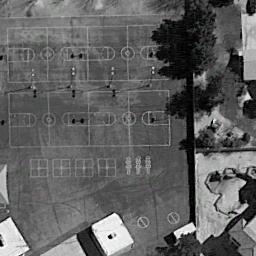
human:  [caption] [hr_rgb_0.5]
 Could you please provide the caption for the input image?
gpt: There are several basketball courts on the vacant lot .

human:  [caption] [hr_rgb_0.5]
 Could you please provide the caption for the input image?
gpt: Four basketball courts on the vacant lot while a tree and some buildings beside .

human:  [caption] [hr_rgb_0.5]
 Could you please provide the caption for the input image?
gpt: Several basketball courts are neatly arrayed on the playground,With a swimming pool,Some trees and some buildings nearby .

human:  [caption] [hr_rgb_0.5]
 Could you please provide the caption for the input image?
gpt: There are four basketball courts on the open place .

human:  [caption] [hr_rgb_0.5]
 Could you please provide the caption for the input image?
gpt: Several houses are next to four basketball courts .